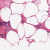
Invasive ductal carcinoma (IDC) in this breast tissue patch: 0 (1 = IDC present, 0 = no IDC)